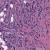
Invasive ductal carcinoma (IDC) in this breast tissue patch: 1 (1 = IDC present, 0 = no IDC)